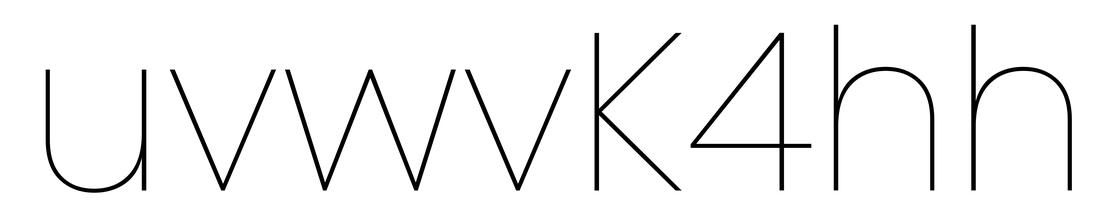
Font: Poppins-Thin